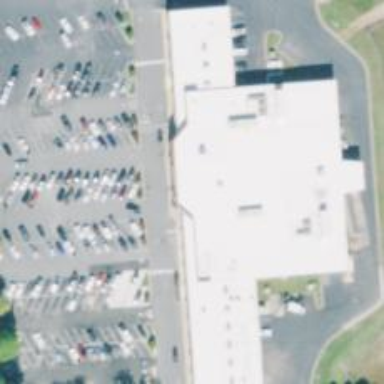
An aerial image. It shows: Supermarket.